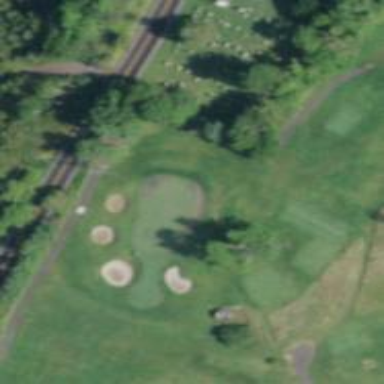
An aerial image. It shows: Golf hole.